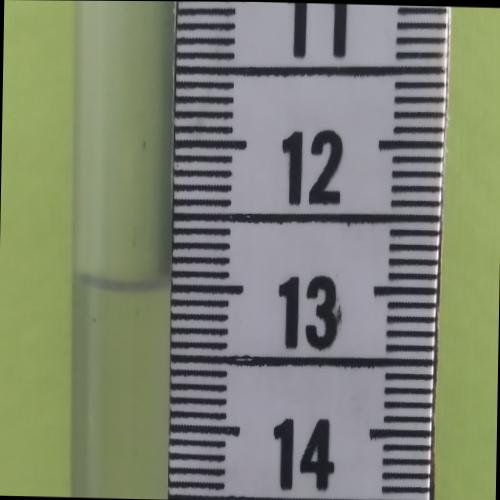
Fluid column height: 13.0 cm